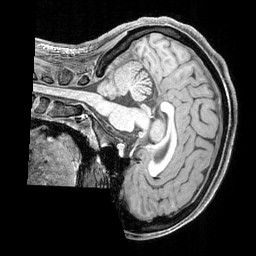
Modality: T1w
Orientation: sagittal
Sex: female
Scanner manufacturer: siemens
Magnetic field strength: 3 T
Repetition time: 2.3 s
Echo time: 0.00226 s